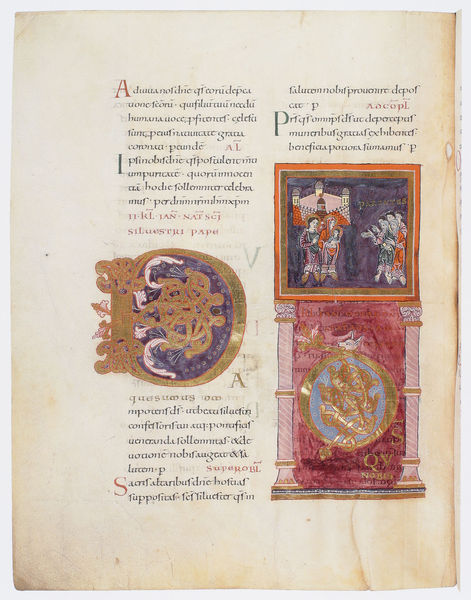
Titel: Göttinger Sakramentar
Institution: Göttingen, Staats- und Universitätsbibliothek
Schlagwörter: blau, mann, weiß, gelb, menschen, stadt, braun, bunt, frau, schwarz, säulen, zeichnung, rot, leute, malerei, muster, falten, rahmen, bild, gold, blatt, gotik, schrift, bilder, papier, lila, violett, spalten, rand, inschrift, verzierung, buch, burg, türme, seite, text, buchstabe, initiale, schlange, buchseite, verziert, pergament, schnörkel, mittelalter, romanik, stadtmauer, zeilen, illustriert, handschrift, latein, initial, buchmalerei, codex, d, manesse, lateion